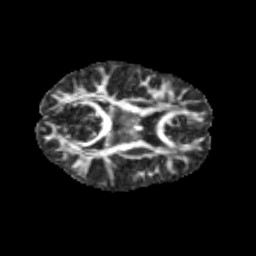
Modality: FA
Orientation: axial
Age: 12
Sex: female
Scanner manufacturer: siemens
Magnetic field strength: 3 T
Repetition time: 3.8 s
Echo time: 0.07 s